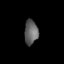
Tissue: skin
Cell type: Epithelial cells
Senescence score: 0.7739
Nuclear area (px): 329
Mean DAPI intensity: 96.641